Aerial crown-view tile of a tropical tree (Barro Colorado Island, Panama), acquired 20250715:
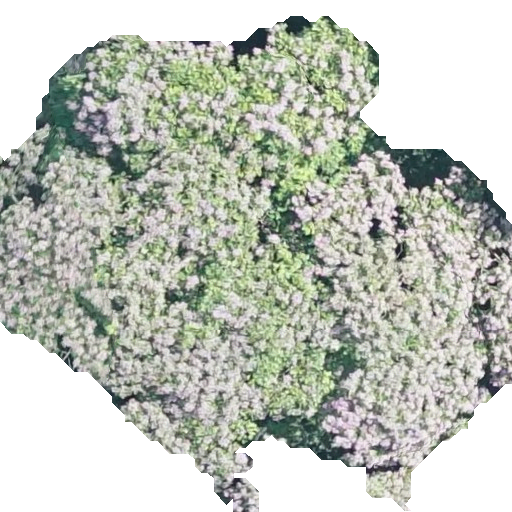
Species: Dipteryx oleifera
GBIF accepted scientific name: Dipteryx oleifera
Crown area: 277.06 m²